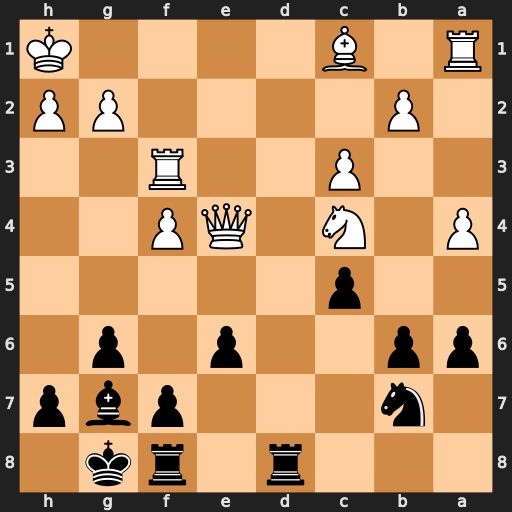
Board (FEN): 3r1rk1/1n3pbp/pp2p1p1/2p5/P1N1QP2/2P2R2/1P4PP/R1B4K
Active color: b
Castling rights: -
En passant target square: -
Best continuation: Rd1+ Qe1 Rxe1+ Rf1 Rxf1#